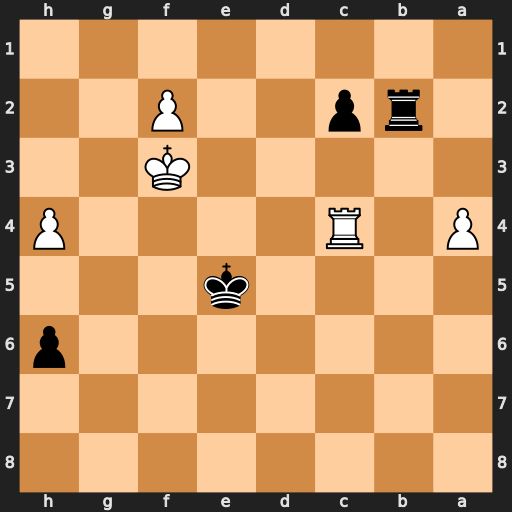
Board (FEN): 8/8/7p/4k3/P1R4P/5K2/1rp2P2/8
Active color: b
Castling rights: -
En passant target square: -
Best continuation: Kd5 Rc7 Kd4